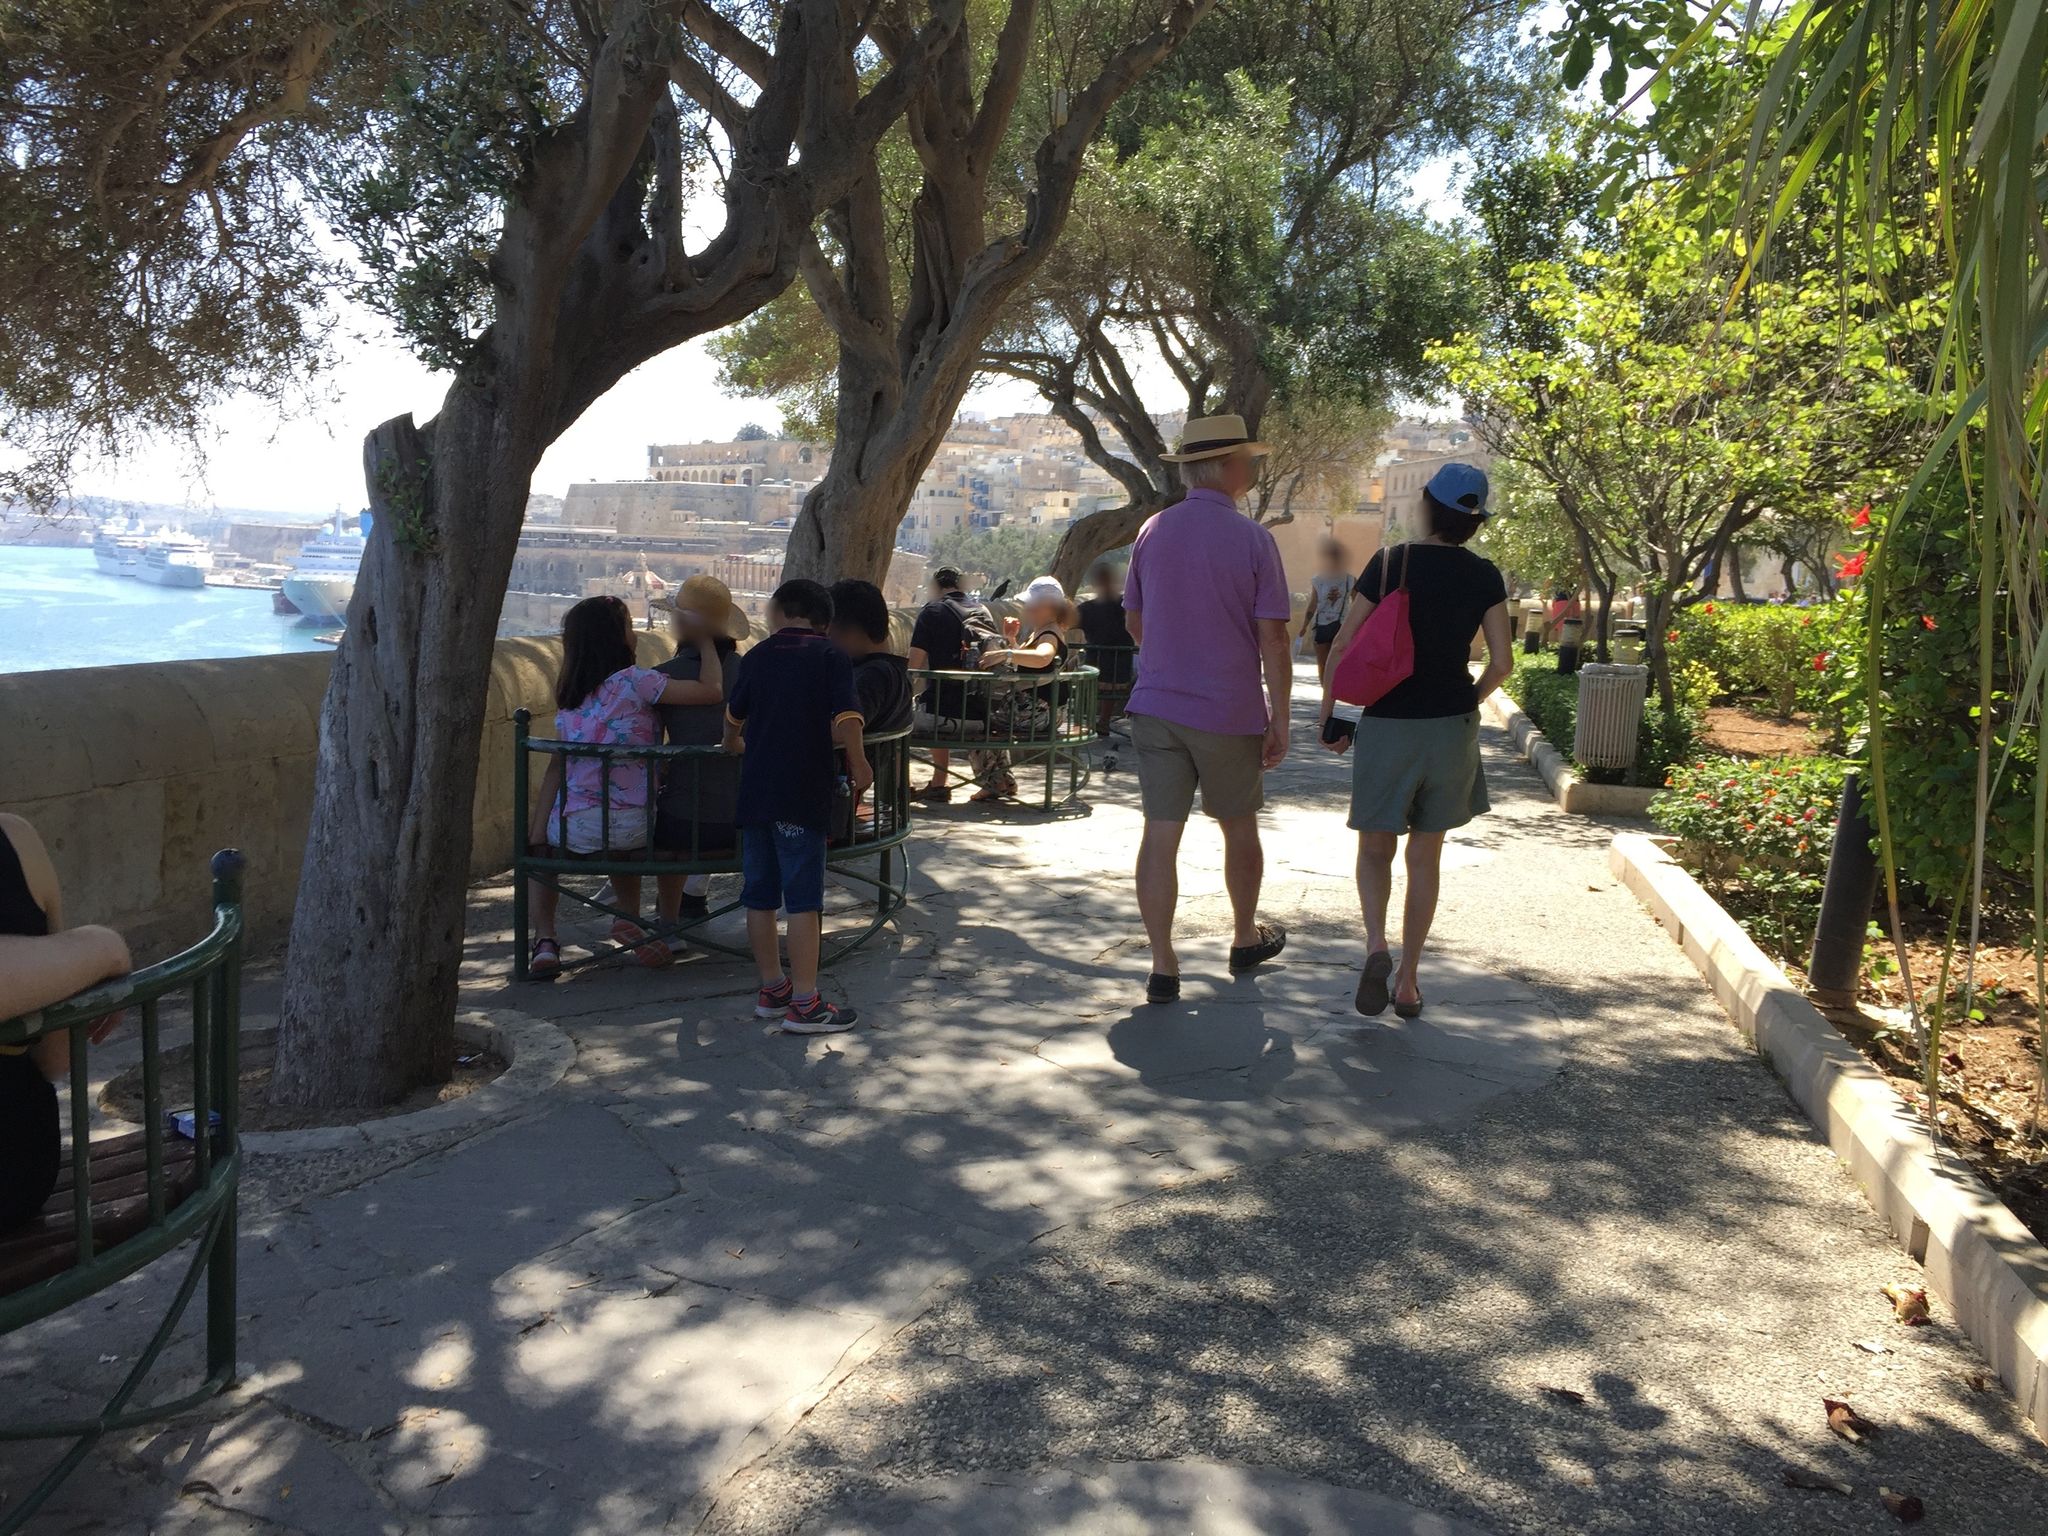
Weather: clear
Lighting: day
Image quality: good
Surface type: walking surface
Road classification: footway
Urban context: urban centre
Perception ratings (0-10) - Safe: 6.11, Lively: 3.46, Beautiful: 7.02, Boring: 8.74, Depressing: 3.85, Wealthy: 4.33